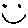
Label: smiley face